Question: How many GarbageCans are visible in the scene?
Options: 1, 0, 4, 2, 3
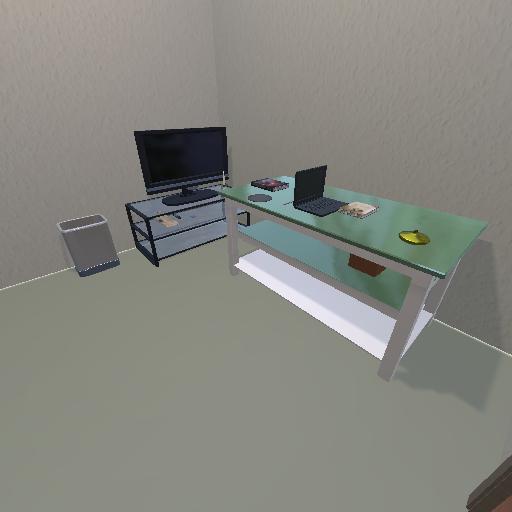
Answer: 1